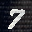
Label: 7